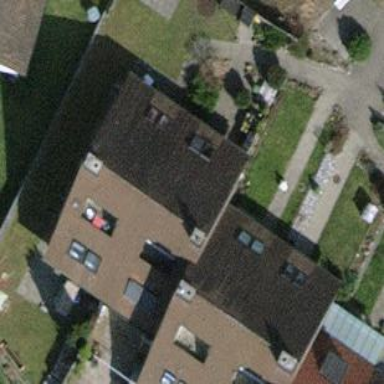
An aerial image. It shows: Terrace building.